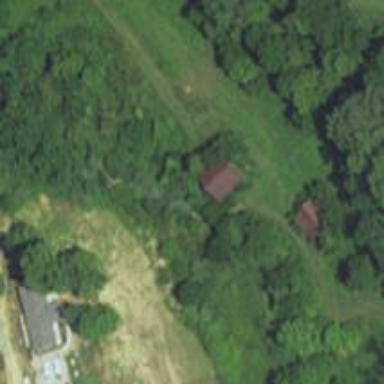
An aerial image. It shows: Farmyard area.